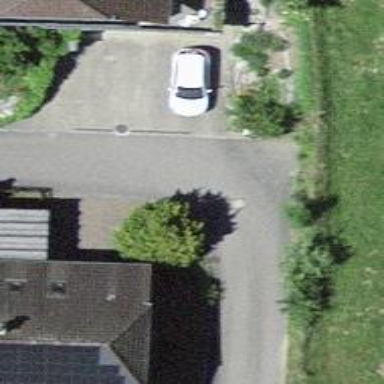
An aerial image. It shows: Alley classified as service road.